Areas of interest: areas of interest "Resort"
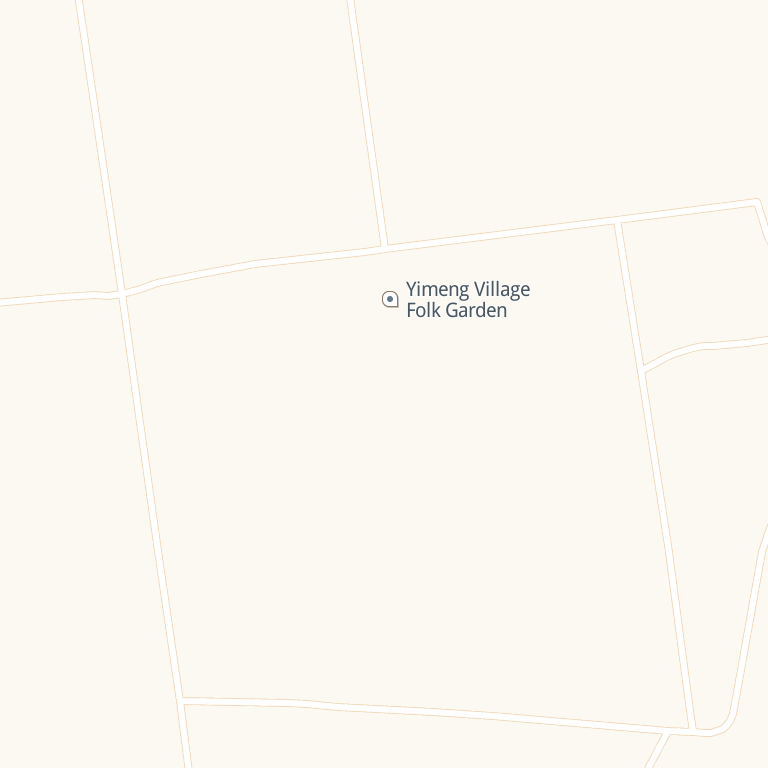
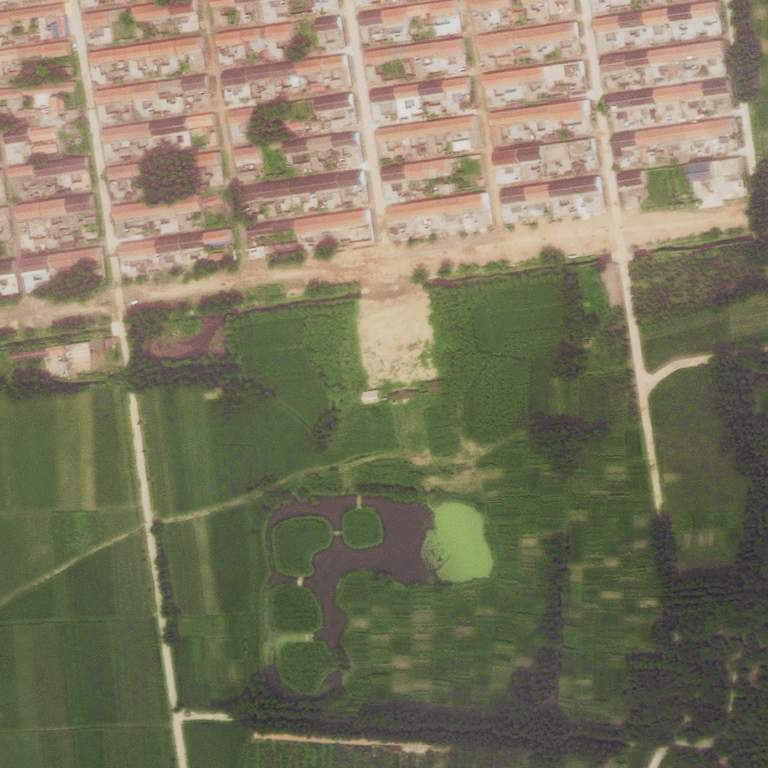